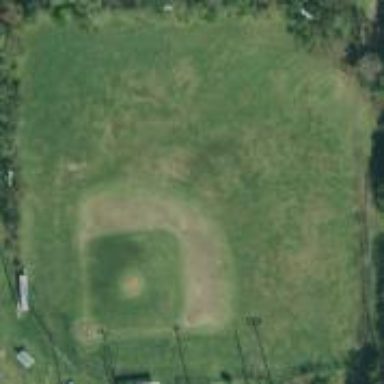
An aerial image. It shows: Baseball pitch for leisure land.